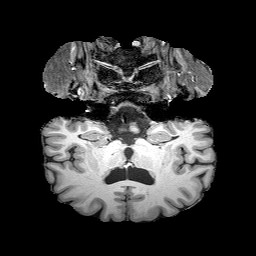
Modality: T1w
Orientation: sagittal
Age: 64
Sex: male
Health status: healthy